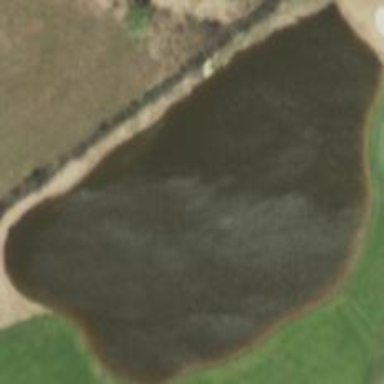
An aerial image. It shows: Water hazard in golf course. The hazard is natural water feature.